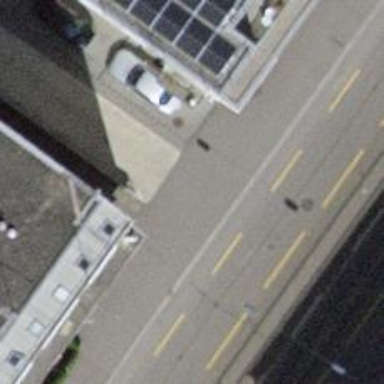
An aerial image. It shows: Unmarked crossing with traffic calming table on the road.